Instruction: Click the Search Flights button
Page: home
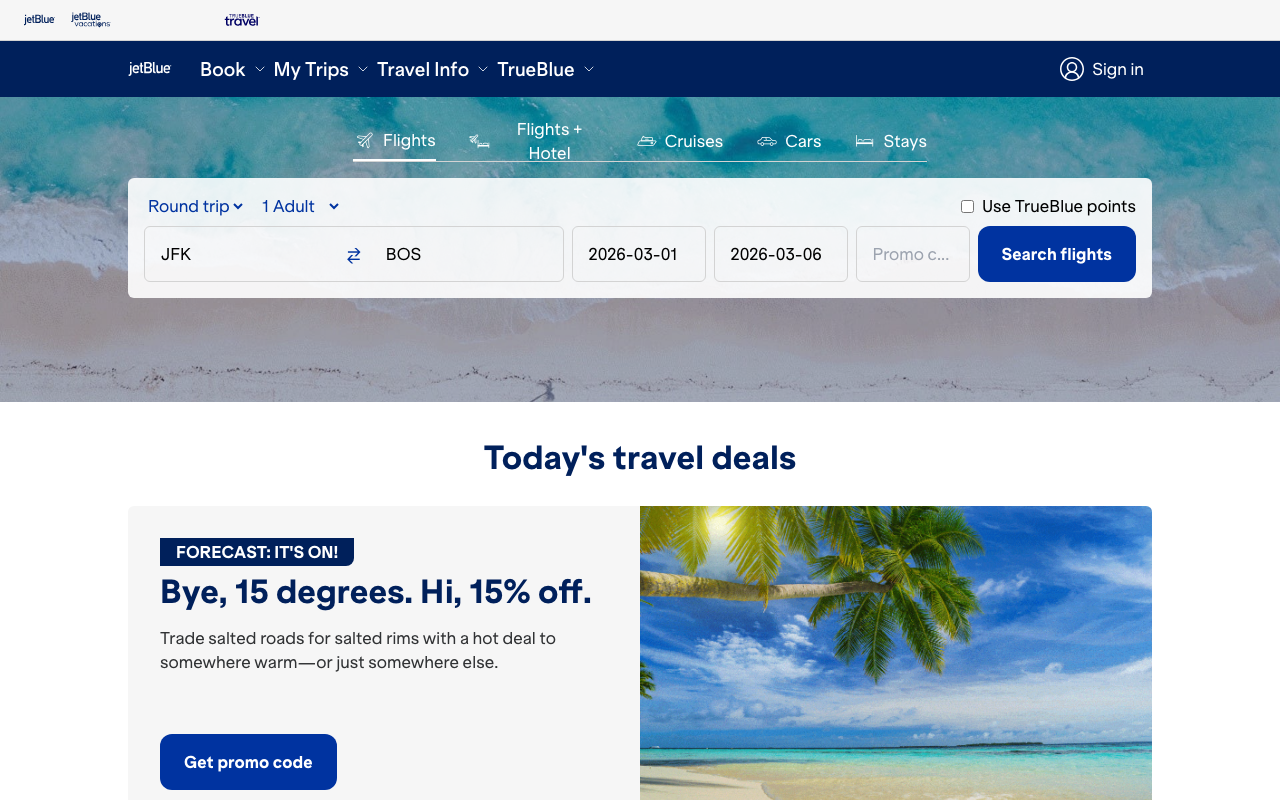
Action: click